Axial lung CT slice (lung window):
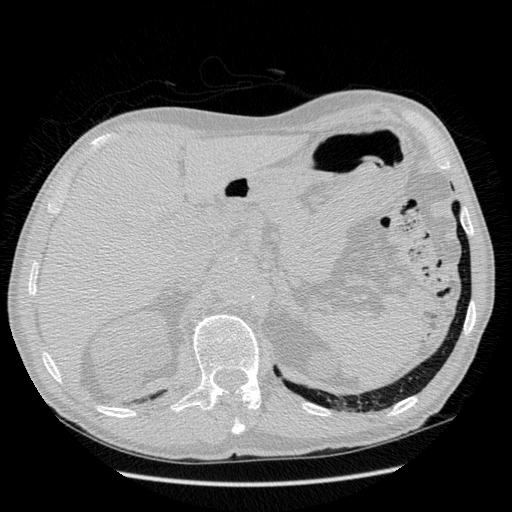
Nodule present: no